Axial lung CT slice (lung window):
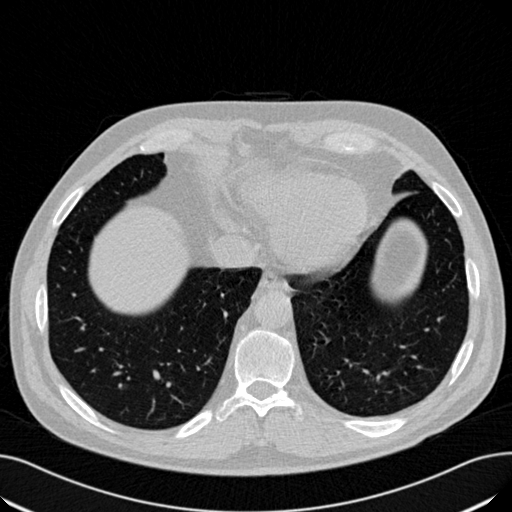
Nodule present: no